Question: The image elements in the HTML body don't seem to be included in the body, and new elements will push them down the page as seen with the '<footer>' tag as seen here:
.
Setting height/min-height to 100% is ineffective. The only issues that arise with a HTML validator are that the images don't have alt text.
'''
html,body {
margin:0px;
background-image: url("bilder/curtains.jpg");
background-size:auto;
}
body {
border:solid 1px orange;
min-height:100%;
}
header {
font-family:Cinzel;
height:75px;
background-color:black;
color:#fff;
border-bottom: 4px dotted white;
box-shadow: inset 0 -1px 0 0 #e5e5e5, inset 0 1px 0 0 #e5e5e5, 0 1px 0 0 #e5e5e5, 0 -1px 0 0 #e5e5e5;
color:#e5c006;
margin-bottom:50px;
}
header img {
float: left;
margin-right: 1em;
}
header h1 {
margin: 0px;
}
header h3 {
margin: 0px;
}
nav {
position: absolute;
top:25px;
right:2em;
}
nav ul {
margin: 0px;
}
nav li {
display: inline-block;
margin:5px;
}
nav a {
text-decoration: none;
color:#fff;
}
nav a:hover {
transition: width 5s, height 4s;
color:#e5c006;
}
.poster_container {
display:inline-block;
z-index:-1 ;
padding:0;
margin:auto;
height:130%;
background-color:black;
position:relative;
width:130%;
left:-15%;
top:-15%;
border: 3px solid gold;
}
#theater_1 {
float:left;
text-decoration:none;
color:gold;
width:30%;
height:500px;
margin:50px;
text-align:center;
background-image: url('bilder/it_movie_poster.jpg');
background-size: 100%;
background-position: center;
background-repeat: no-repeat;
margin-left:10%;
border:2px solid gold;
}
#theater_2 {
float:right;
width:30%;
height:500px;
margin:50px;
color:gold;
text-align:center;
background-image: url('bilder/the_big_sick_movie_poster.jpg');
background-position: center;
background-repeat: no-repeat;
background-size: 100%;
margin-right:10%;
border:2px solid gold;
}
'''
'''
<!DOCTYPE html>
<html>
<head>
<meta charset="UTF-8">
<title>The Pop Theater</title>
<link rel = "stylesheet" type = "text/css" href = "pracstyle.css"/>
<link rel="shortcut icon" href="title_image_2.ico"/>
</head>
<body>
<header>
<a href="home.html"><img src="#" /></a>
<h1>The Practice Theater</h1>
<h3>Entertaining the Beverly Hills since 1776</h3>
<nav>
<ul>
<li><a href="home.html">Now Showing</a></li>
<li><a href="coming_soon.html">Coming Soon</a></li>
<li><a href="history.html">History</a></li>
<li><a href="#">Deals</a></li>
<li><a href="advertise.html">Advertise Here!</a></li>
</ul>
</nav>
</header>
<a href="theater_1.html">
<div id="theater_1">
<div class="poster_container">
</div>
</div>
</a>
<a href="theater_2.html">
<div id="theater_2">
<div class="poster_container">
</div>
</div>
</a>
<footer>
<h2>THE FOOTER APPEARS HERE</h2>
</footer>
</body>
</html>
'''
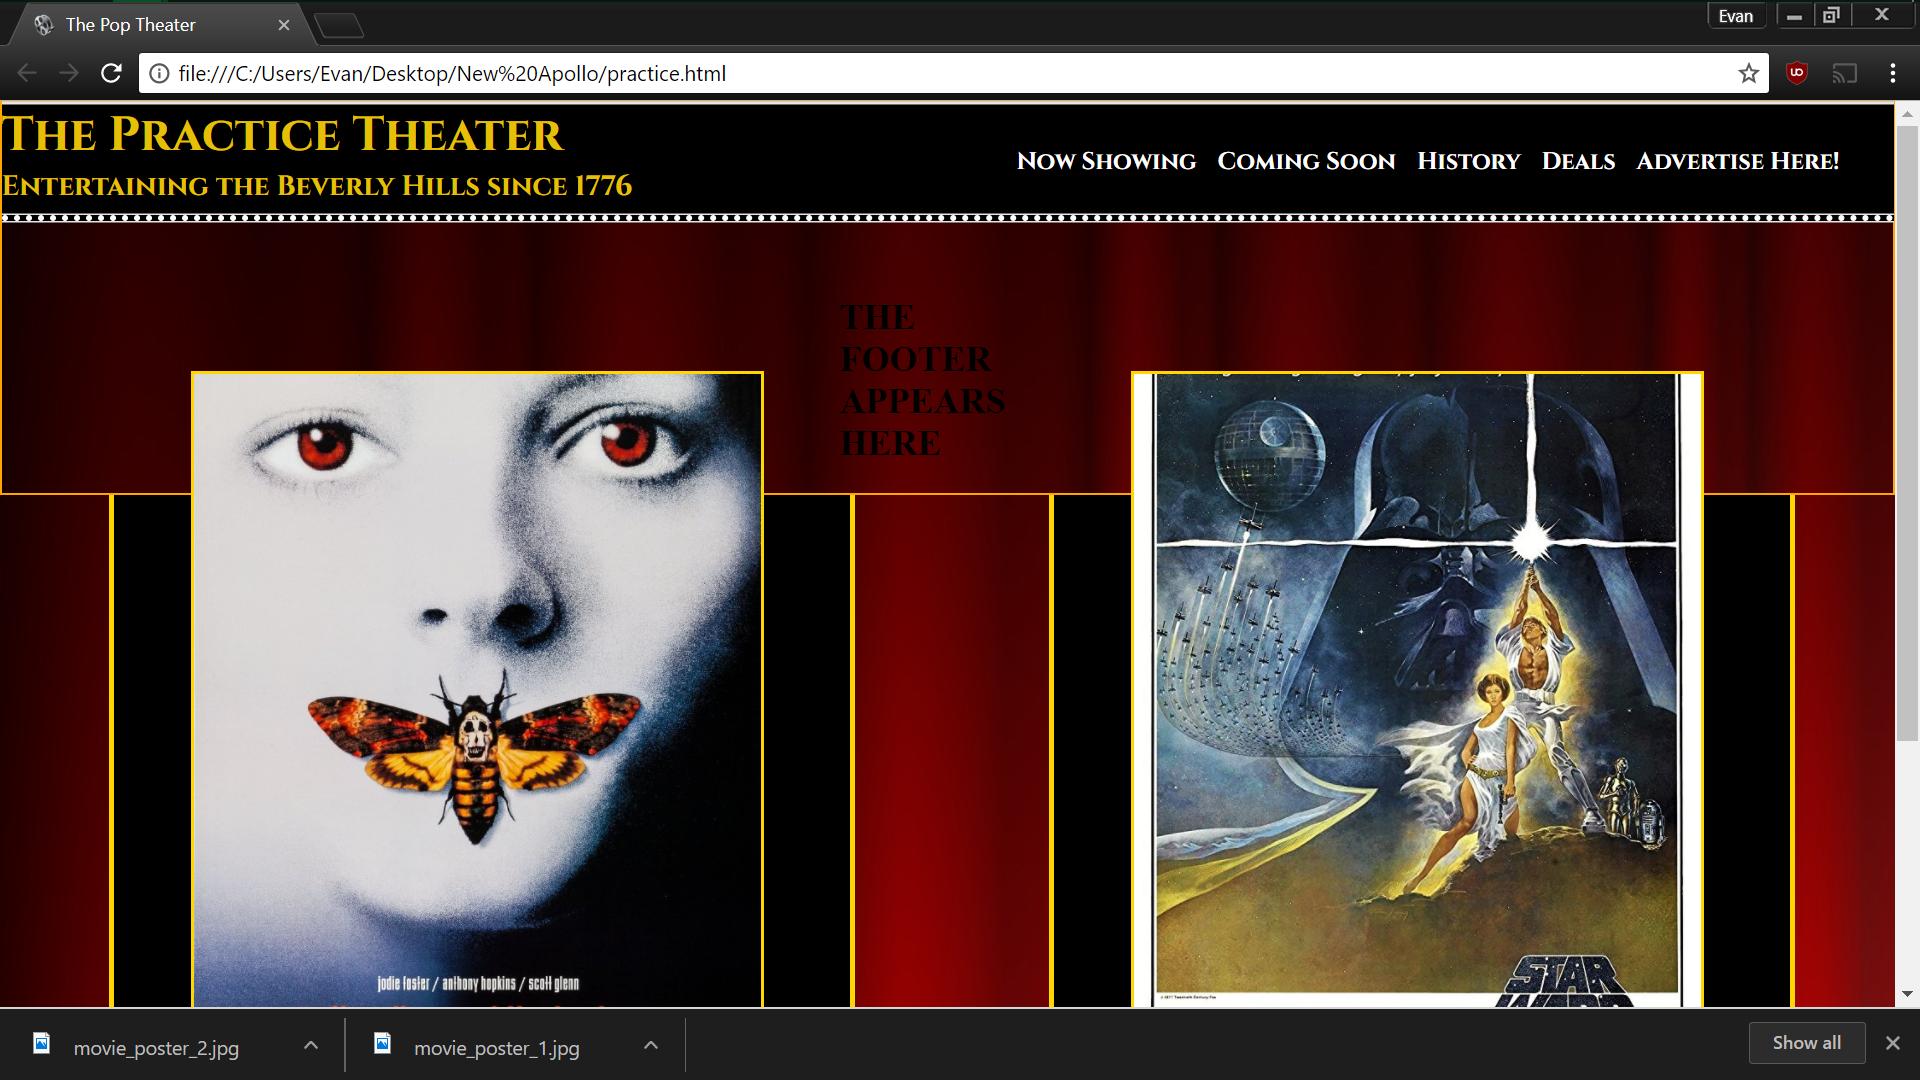
Answer: When items are floating, they come out of the flow of the rest of the document and can give you strange results like this.
The simplest solution is to add a clear to the footer. A clear more or less tells the element to clear the floating items, or go below them, instead of under them.
'''
footer {
clear: both;
}
'''
For better control on things, I'd suggest also looking into the <URL>.